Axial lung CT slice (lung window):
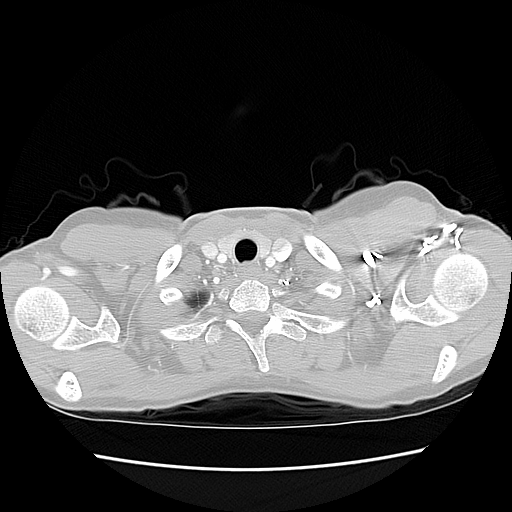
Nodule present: no